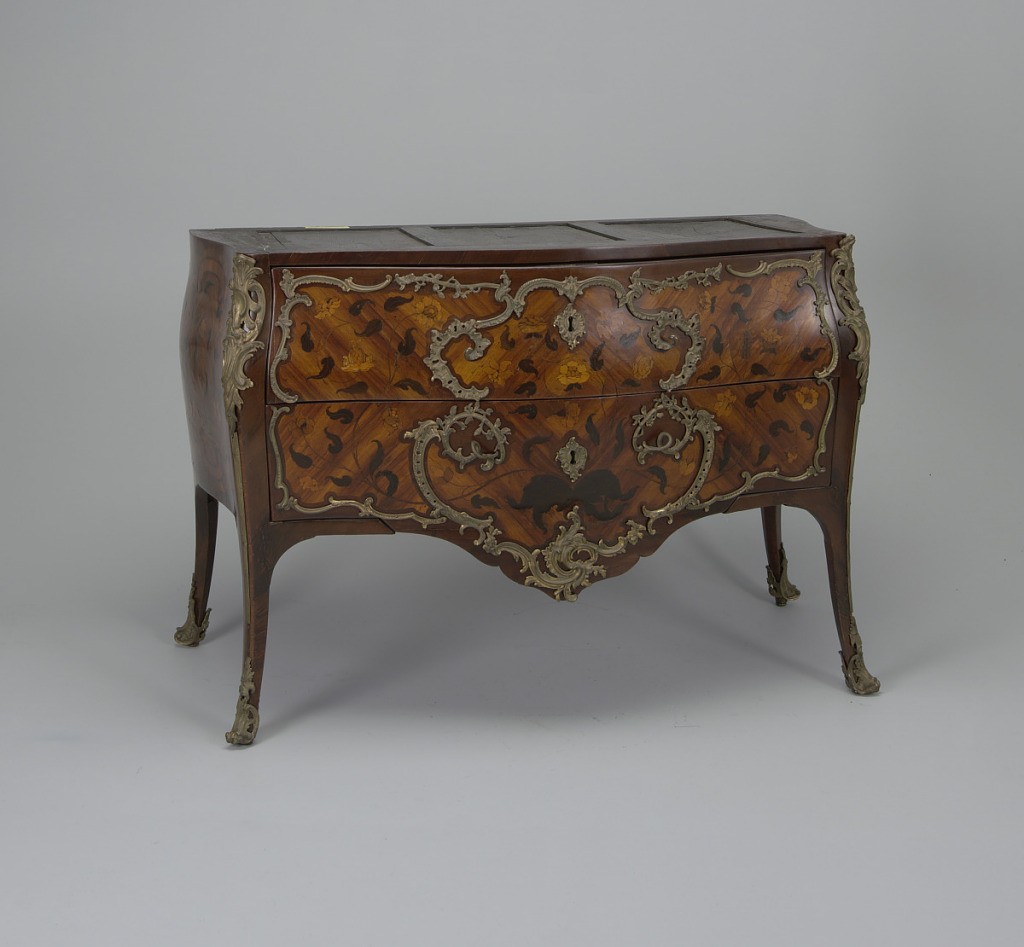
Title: Commode
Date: ca. 1755 (case) with later mounts
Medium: Wood
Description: Wood commode with marble top ( component C).